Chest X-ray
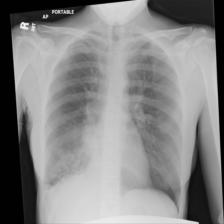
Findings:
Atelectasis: negative
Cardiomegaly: negative
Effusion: negative
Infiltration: negative
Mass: negative
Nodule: positive
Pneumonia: negative
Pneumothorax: negative
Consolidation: negative
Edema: negative
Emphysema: negative
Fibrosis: negative
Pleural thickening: negative
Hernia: negative